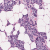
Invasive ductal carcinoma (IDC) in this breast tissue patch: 1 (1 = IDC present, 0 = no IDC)